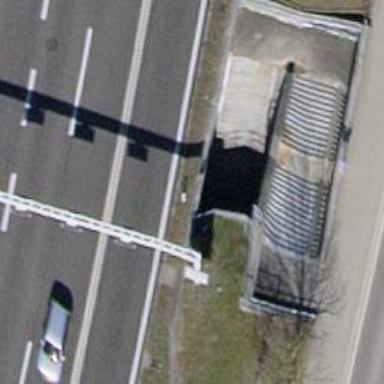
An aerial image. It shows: Paved footway with grade1 paved tunnel.